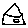
Label: house